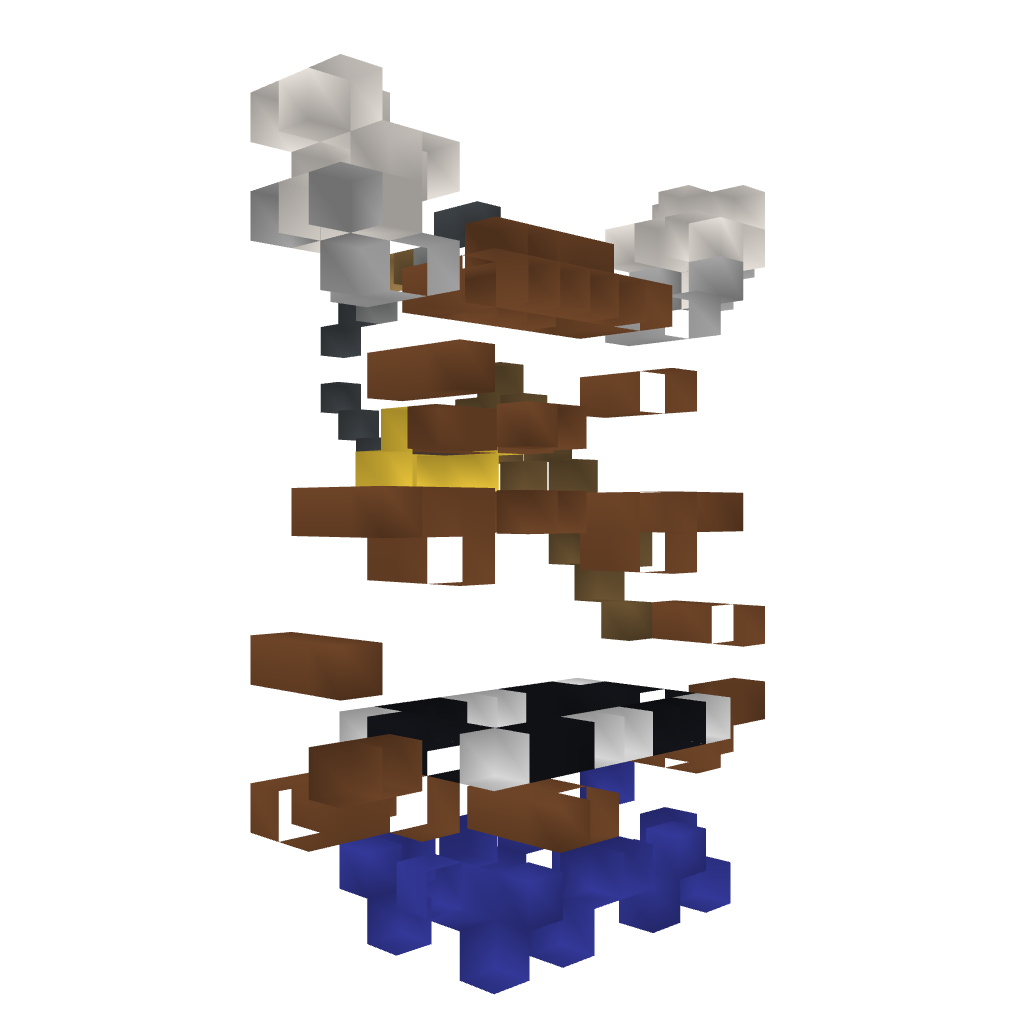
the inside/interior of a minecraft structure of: Minotaurus